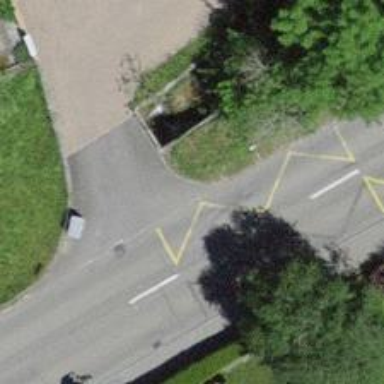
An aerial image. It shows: Bus stop with platform for public transport.